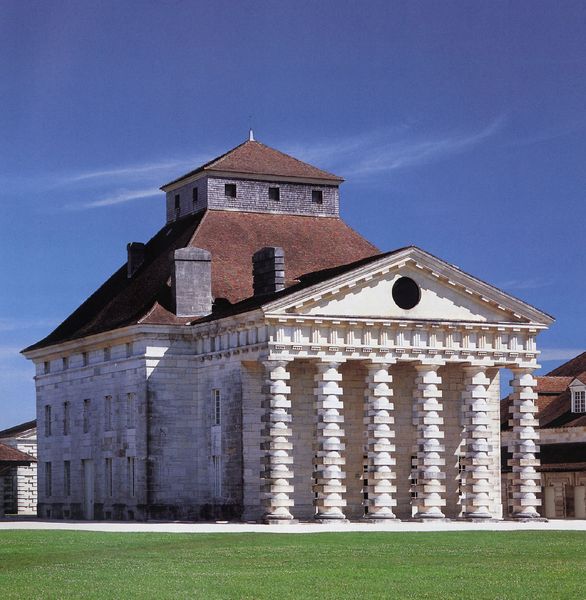
Titel: Direktionspavillon der Salinenstadt Chaux
Künstler: Claude Nicolas Ledoux
Standort: Arc-et-Senans (EU - F)
Schlagwörter: blau, himmel, weiß, grün, fenster, grau, säulen, dach, gebäude, haus, rasen, rot, weg, wiese, steine, kamin, dächer, schornsteine, ziegel, schichten, fugen, eckig, loch, antik, rotbraun, federwolken, quadratisch, steinbau, kreus